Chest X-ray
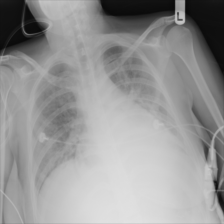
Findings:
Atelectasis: positive
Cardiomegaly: negative
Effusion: negative
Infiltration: negative
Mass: negative
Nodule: negative
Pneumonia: negative
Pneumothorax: negative
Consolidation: negative
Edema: negative
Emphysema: negative
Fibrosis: negative
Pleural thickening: negative
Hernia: negative